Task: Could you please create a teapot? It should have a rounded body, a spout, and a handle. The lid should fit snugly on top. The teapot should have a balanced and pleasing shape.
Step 98:
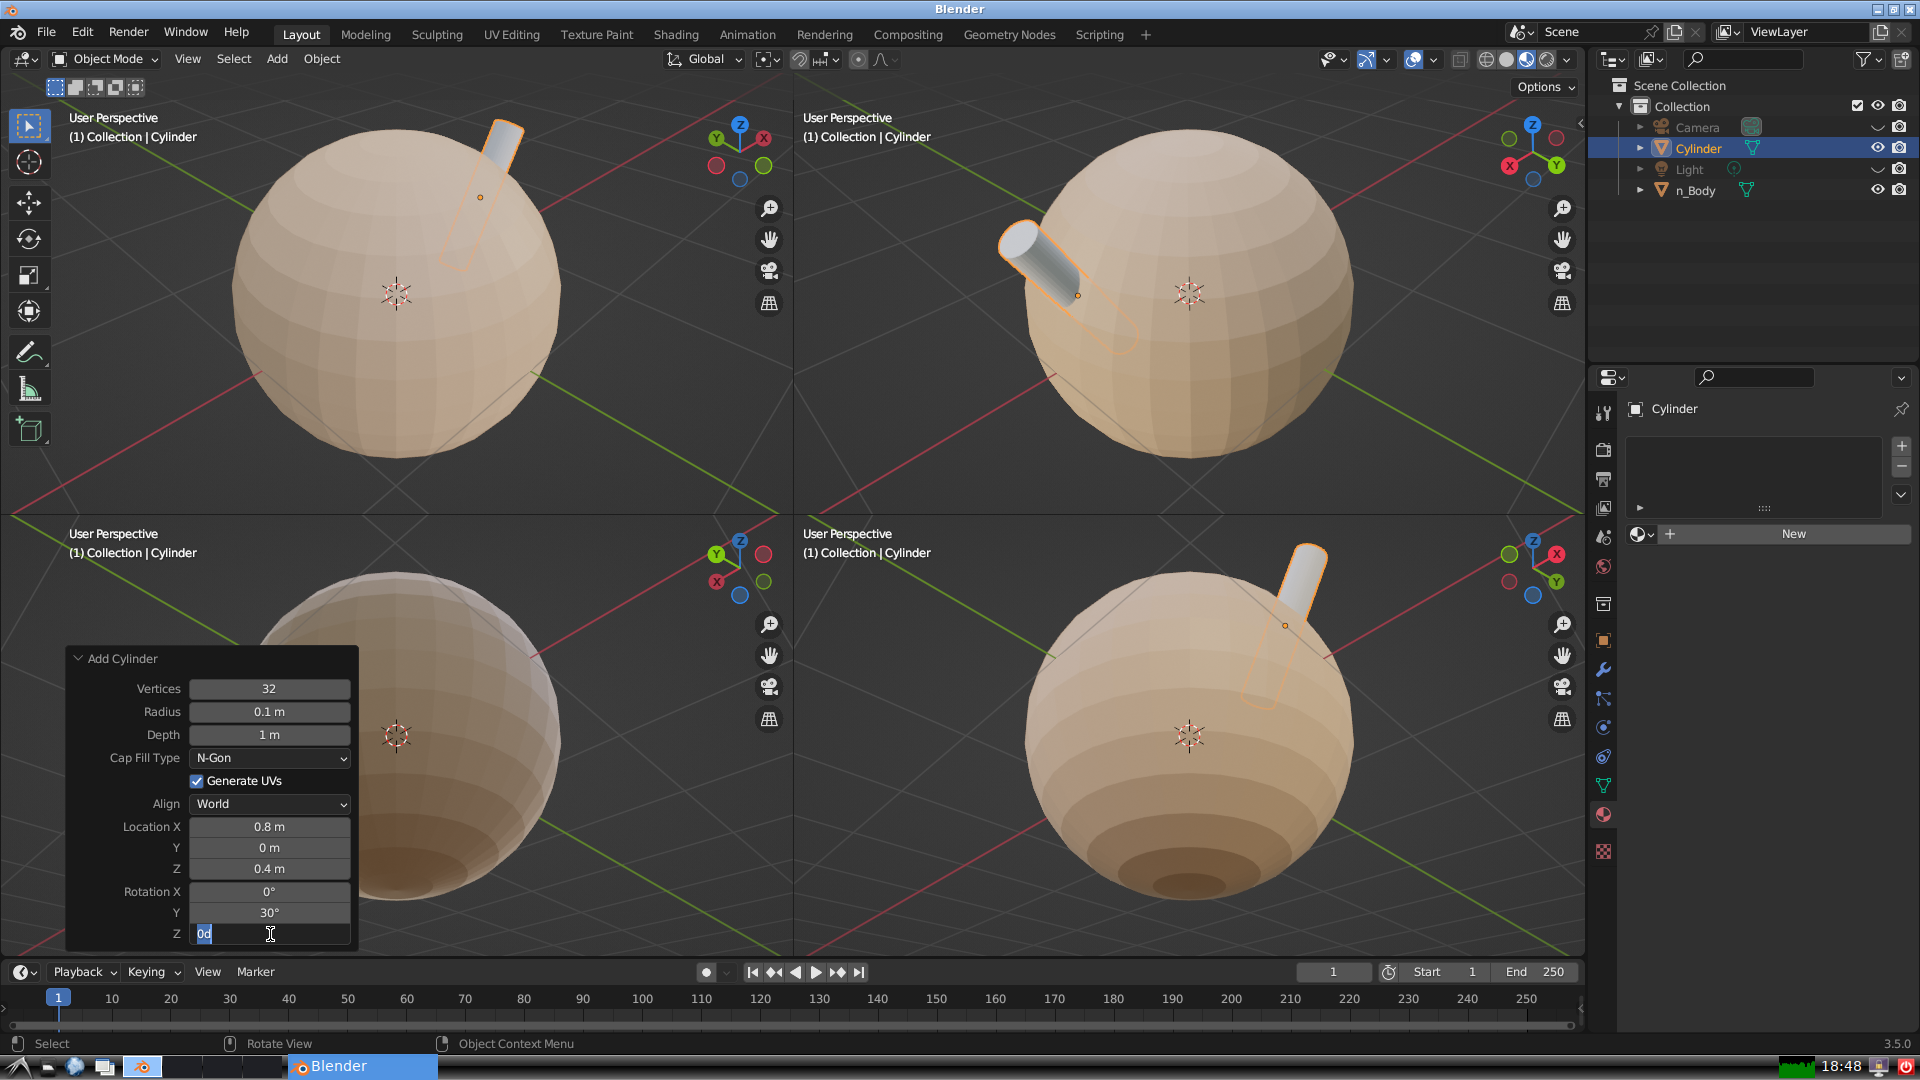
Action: input_text: 0.0